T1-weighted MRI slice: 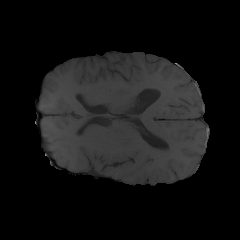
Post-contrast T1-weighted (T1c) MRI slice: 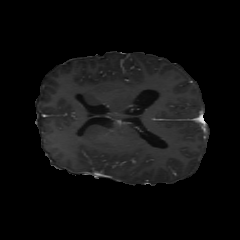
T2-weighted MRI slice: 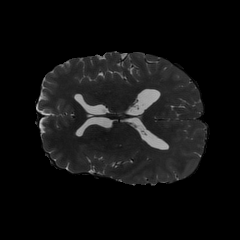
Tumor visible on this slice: yes